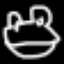
Label: frog